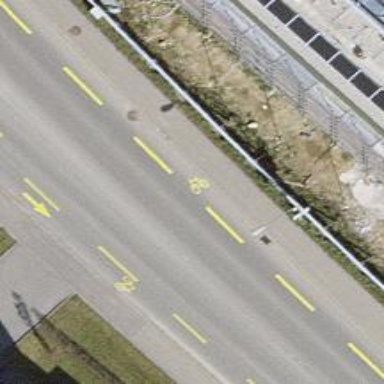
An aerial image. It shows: Secondary road with asphalt surface and sidewalks on both sides.